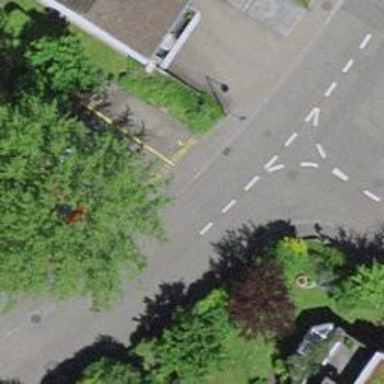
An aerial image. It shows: Zebra crossing on the road.